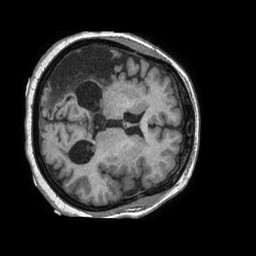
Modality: T1w
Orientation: axial
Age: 52
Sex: female
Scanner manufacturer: philips
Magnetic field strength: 1.5 T
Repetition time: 0.007669 s
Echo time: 0.00349 s